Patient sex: M
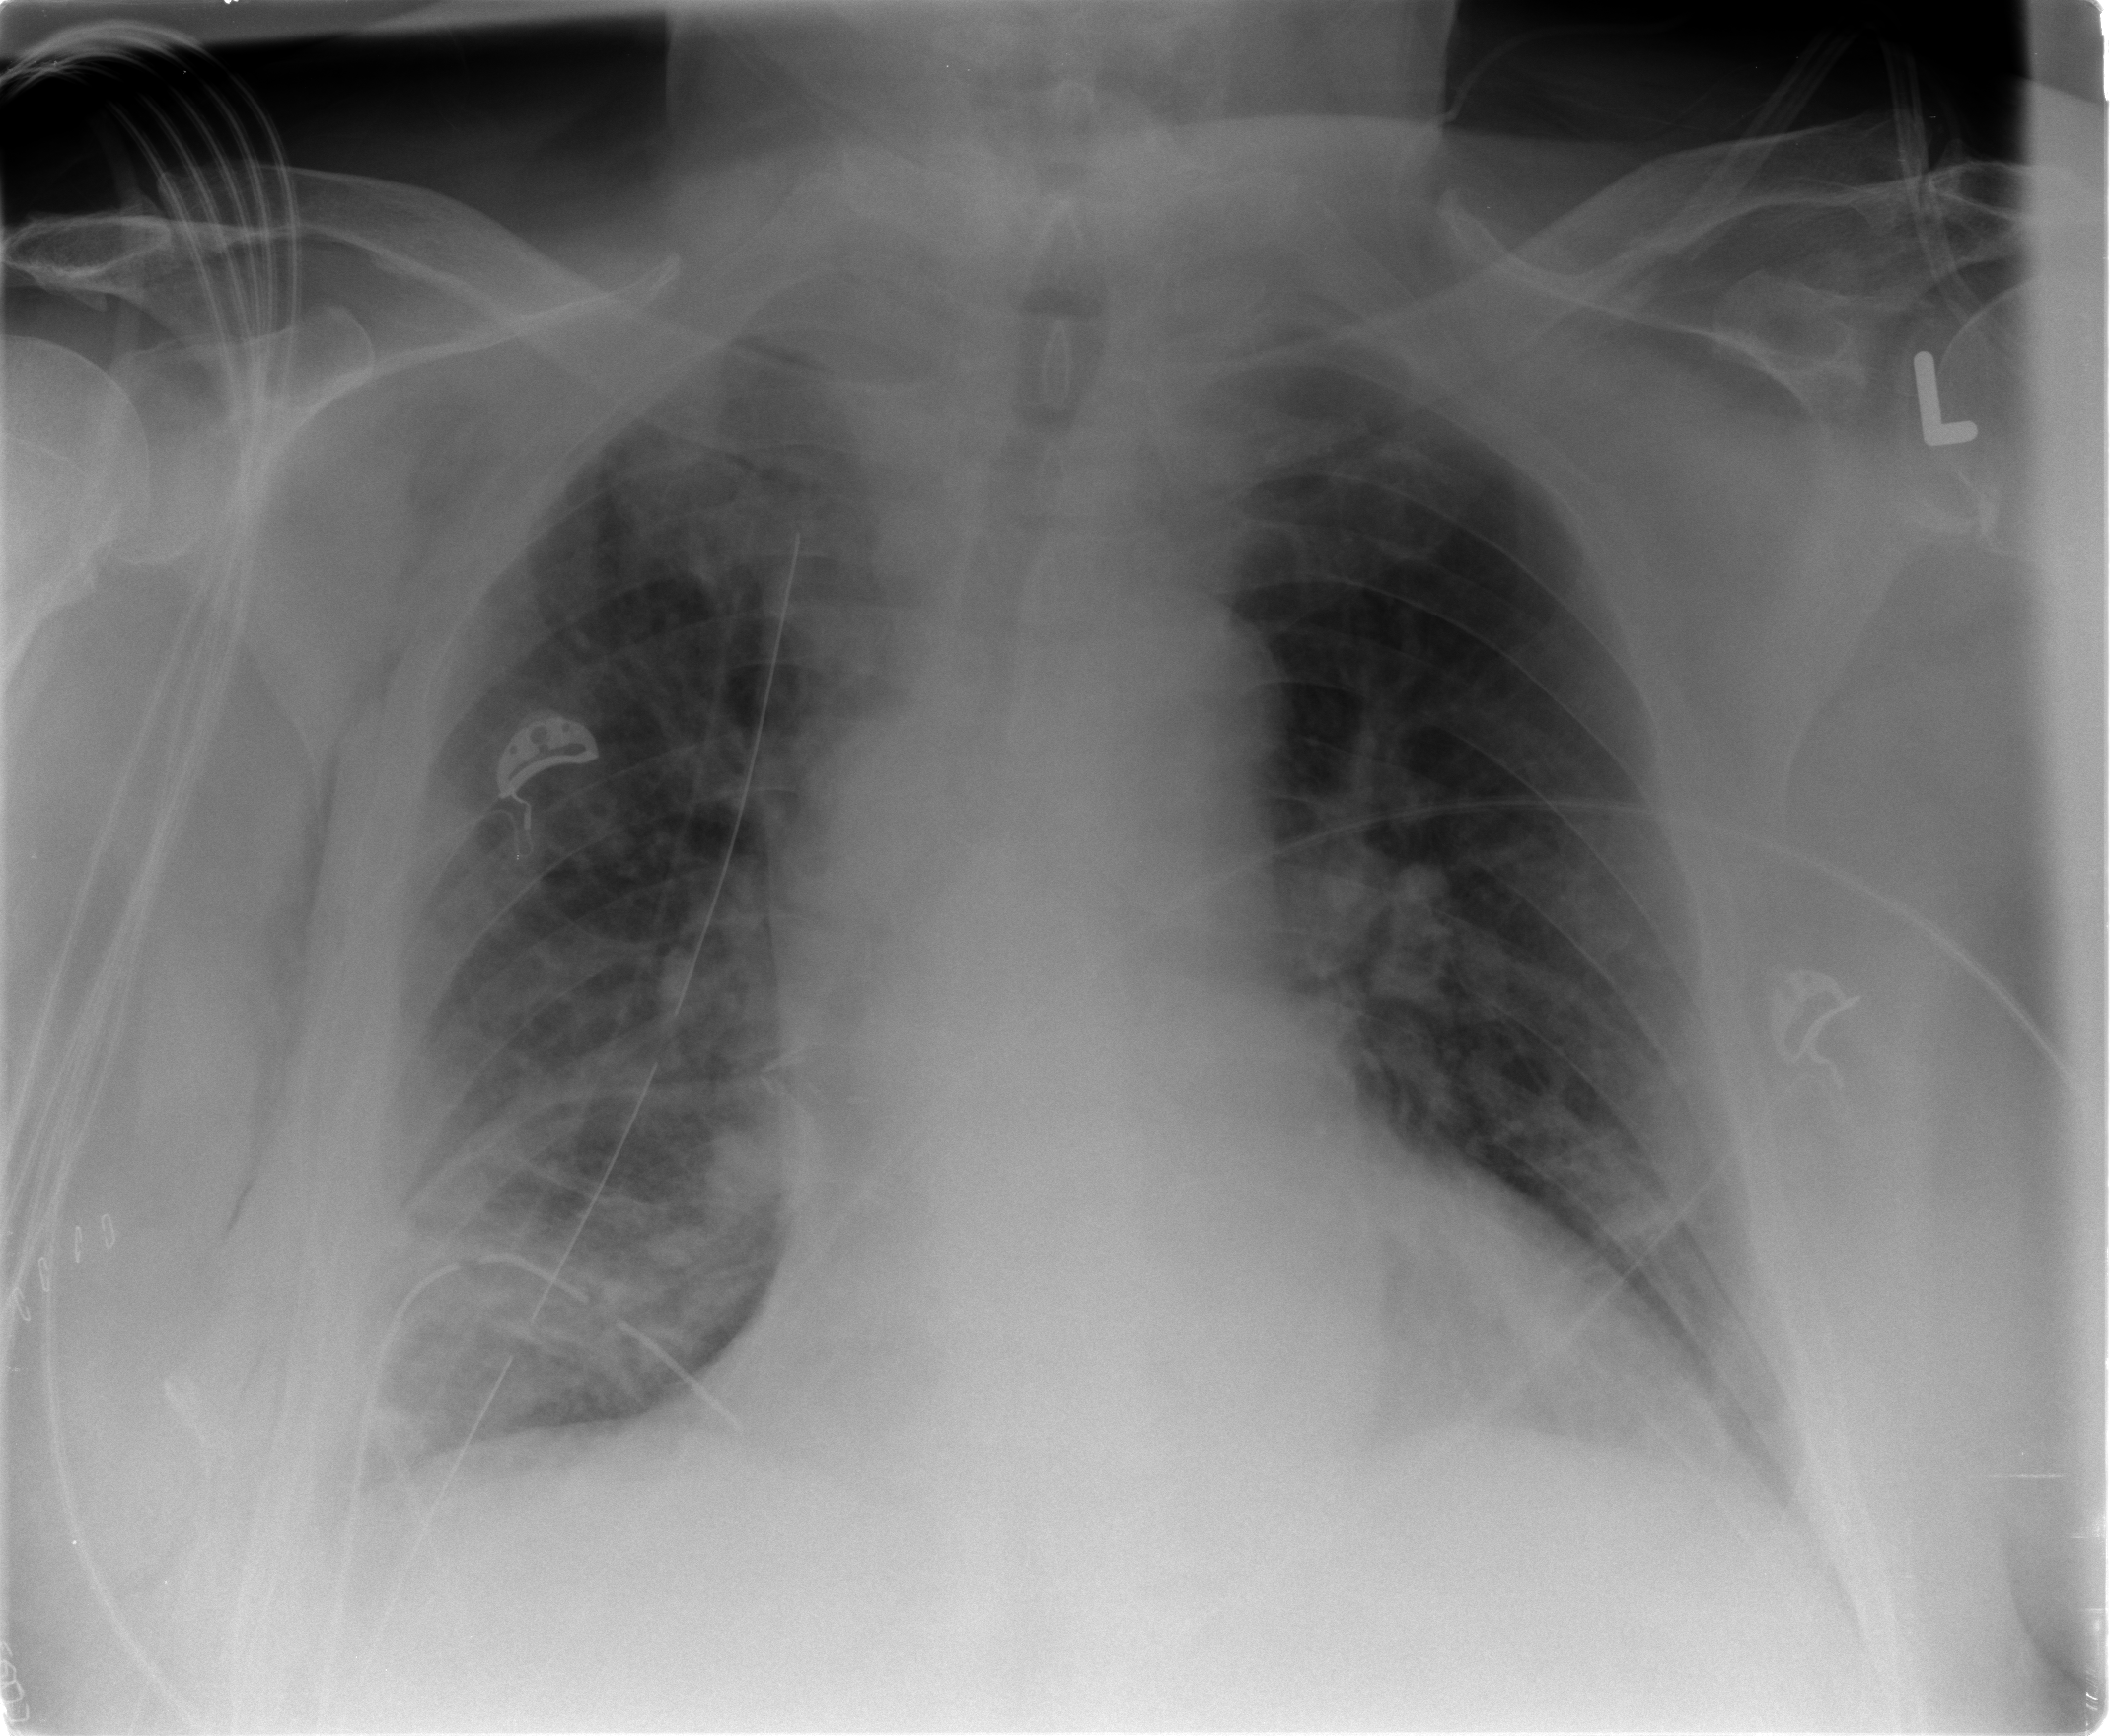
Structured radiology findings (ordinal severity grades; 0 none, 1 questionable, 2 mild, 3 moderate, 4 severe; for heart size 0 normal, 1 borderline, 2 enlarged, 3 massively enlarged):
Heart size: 0
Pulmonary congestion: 2
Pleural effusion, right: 1
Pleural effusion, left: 0
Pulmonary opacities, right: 1
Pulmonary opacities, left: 0
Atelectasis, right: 2
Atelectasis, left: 1